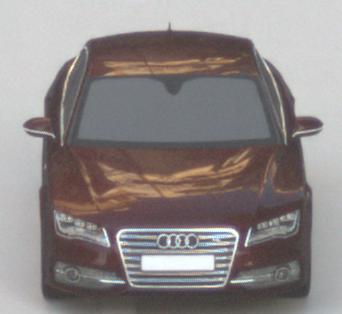
Make: Audi
Model: S7 Sportback cod
Detailed model: S7 (4G) Sportback
Model produced from: 2012/06
Model produced until: 2014/05
Doors: 5
Color: red
Road condition: dry road
Daytime: sunrise or sunset
Contrast: low contrast